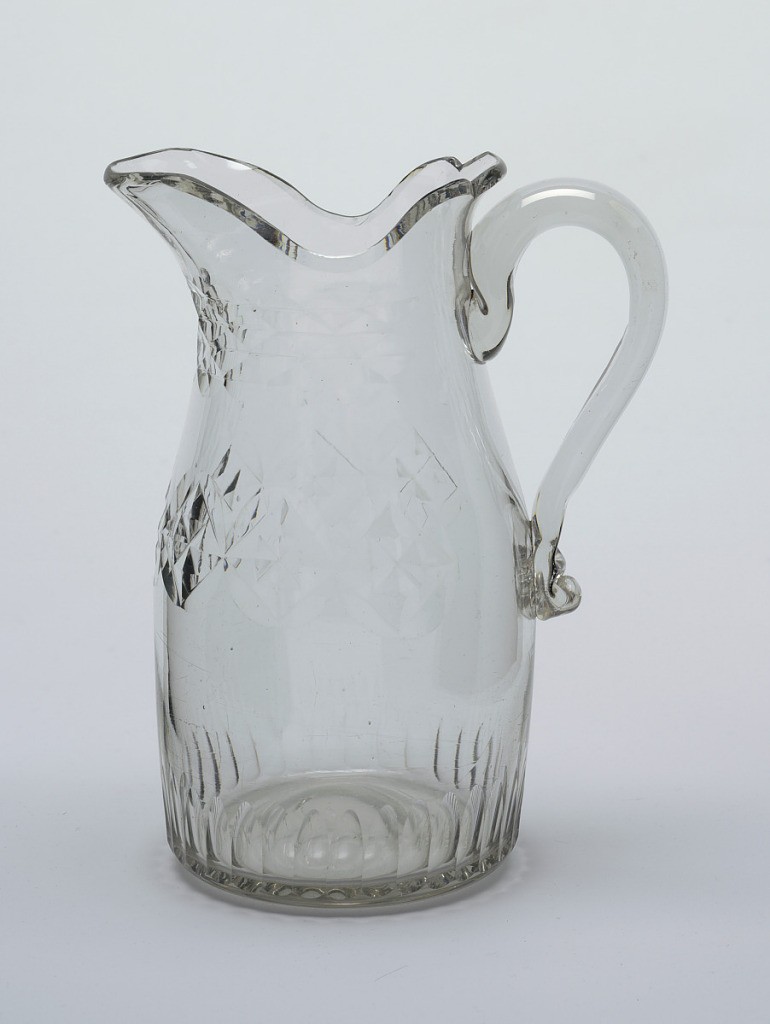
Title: Jug
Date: ca. 1815–18
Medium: Glass
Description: Barrel-shaped body tapering at neck, shaped lip with pouring spout, loop handle; cut around center with band of large printies enclosing faceted diamonds, around neck with hollow faceting, around base with short vertical fluting; ground pontil mark bottom.